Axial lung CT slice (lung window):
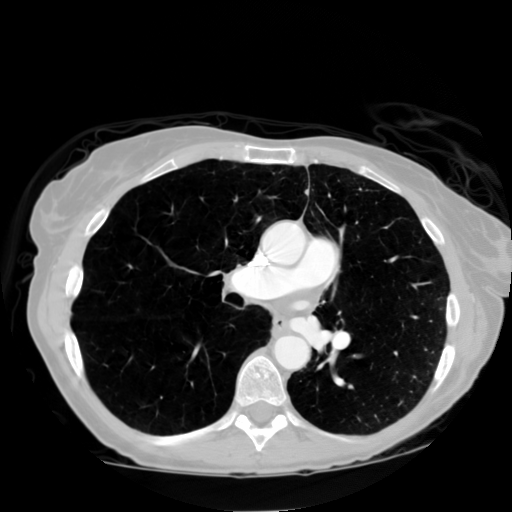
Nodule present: no